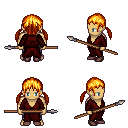
a pixel art fantasy rpg character, male body template, human, tanned skin, red robe, metal pants, light blonde twin-tailed hairstyle, maroon shoes, spear, four views (front, back, left, right), 2x2 character sprite sheet, small pixel art, hard edges, no anti-aliasing